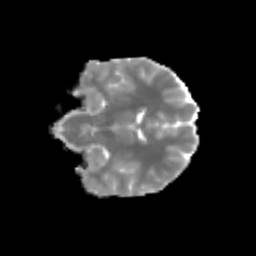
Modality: MD
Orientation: coronal
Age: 25
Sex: female
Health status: healthy
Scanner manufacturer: siemens
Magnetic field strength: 3 T
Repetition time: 3.6 s
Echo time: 0.092 s